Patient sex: F
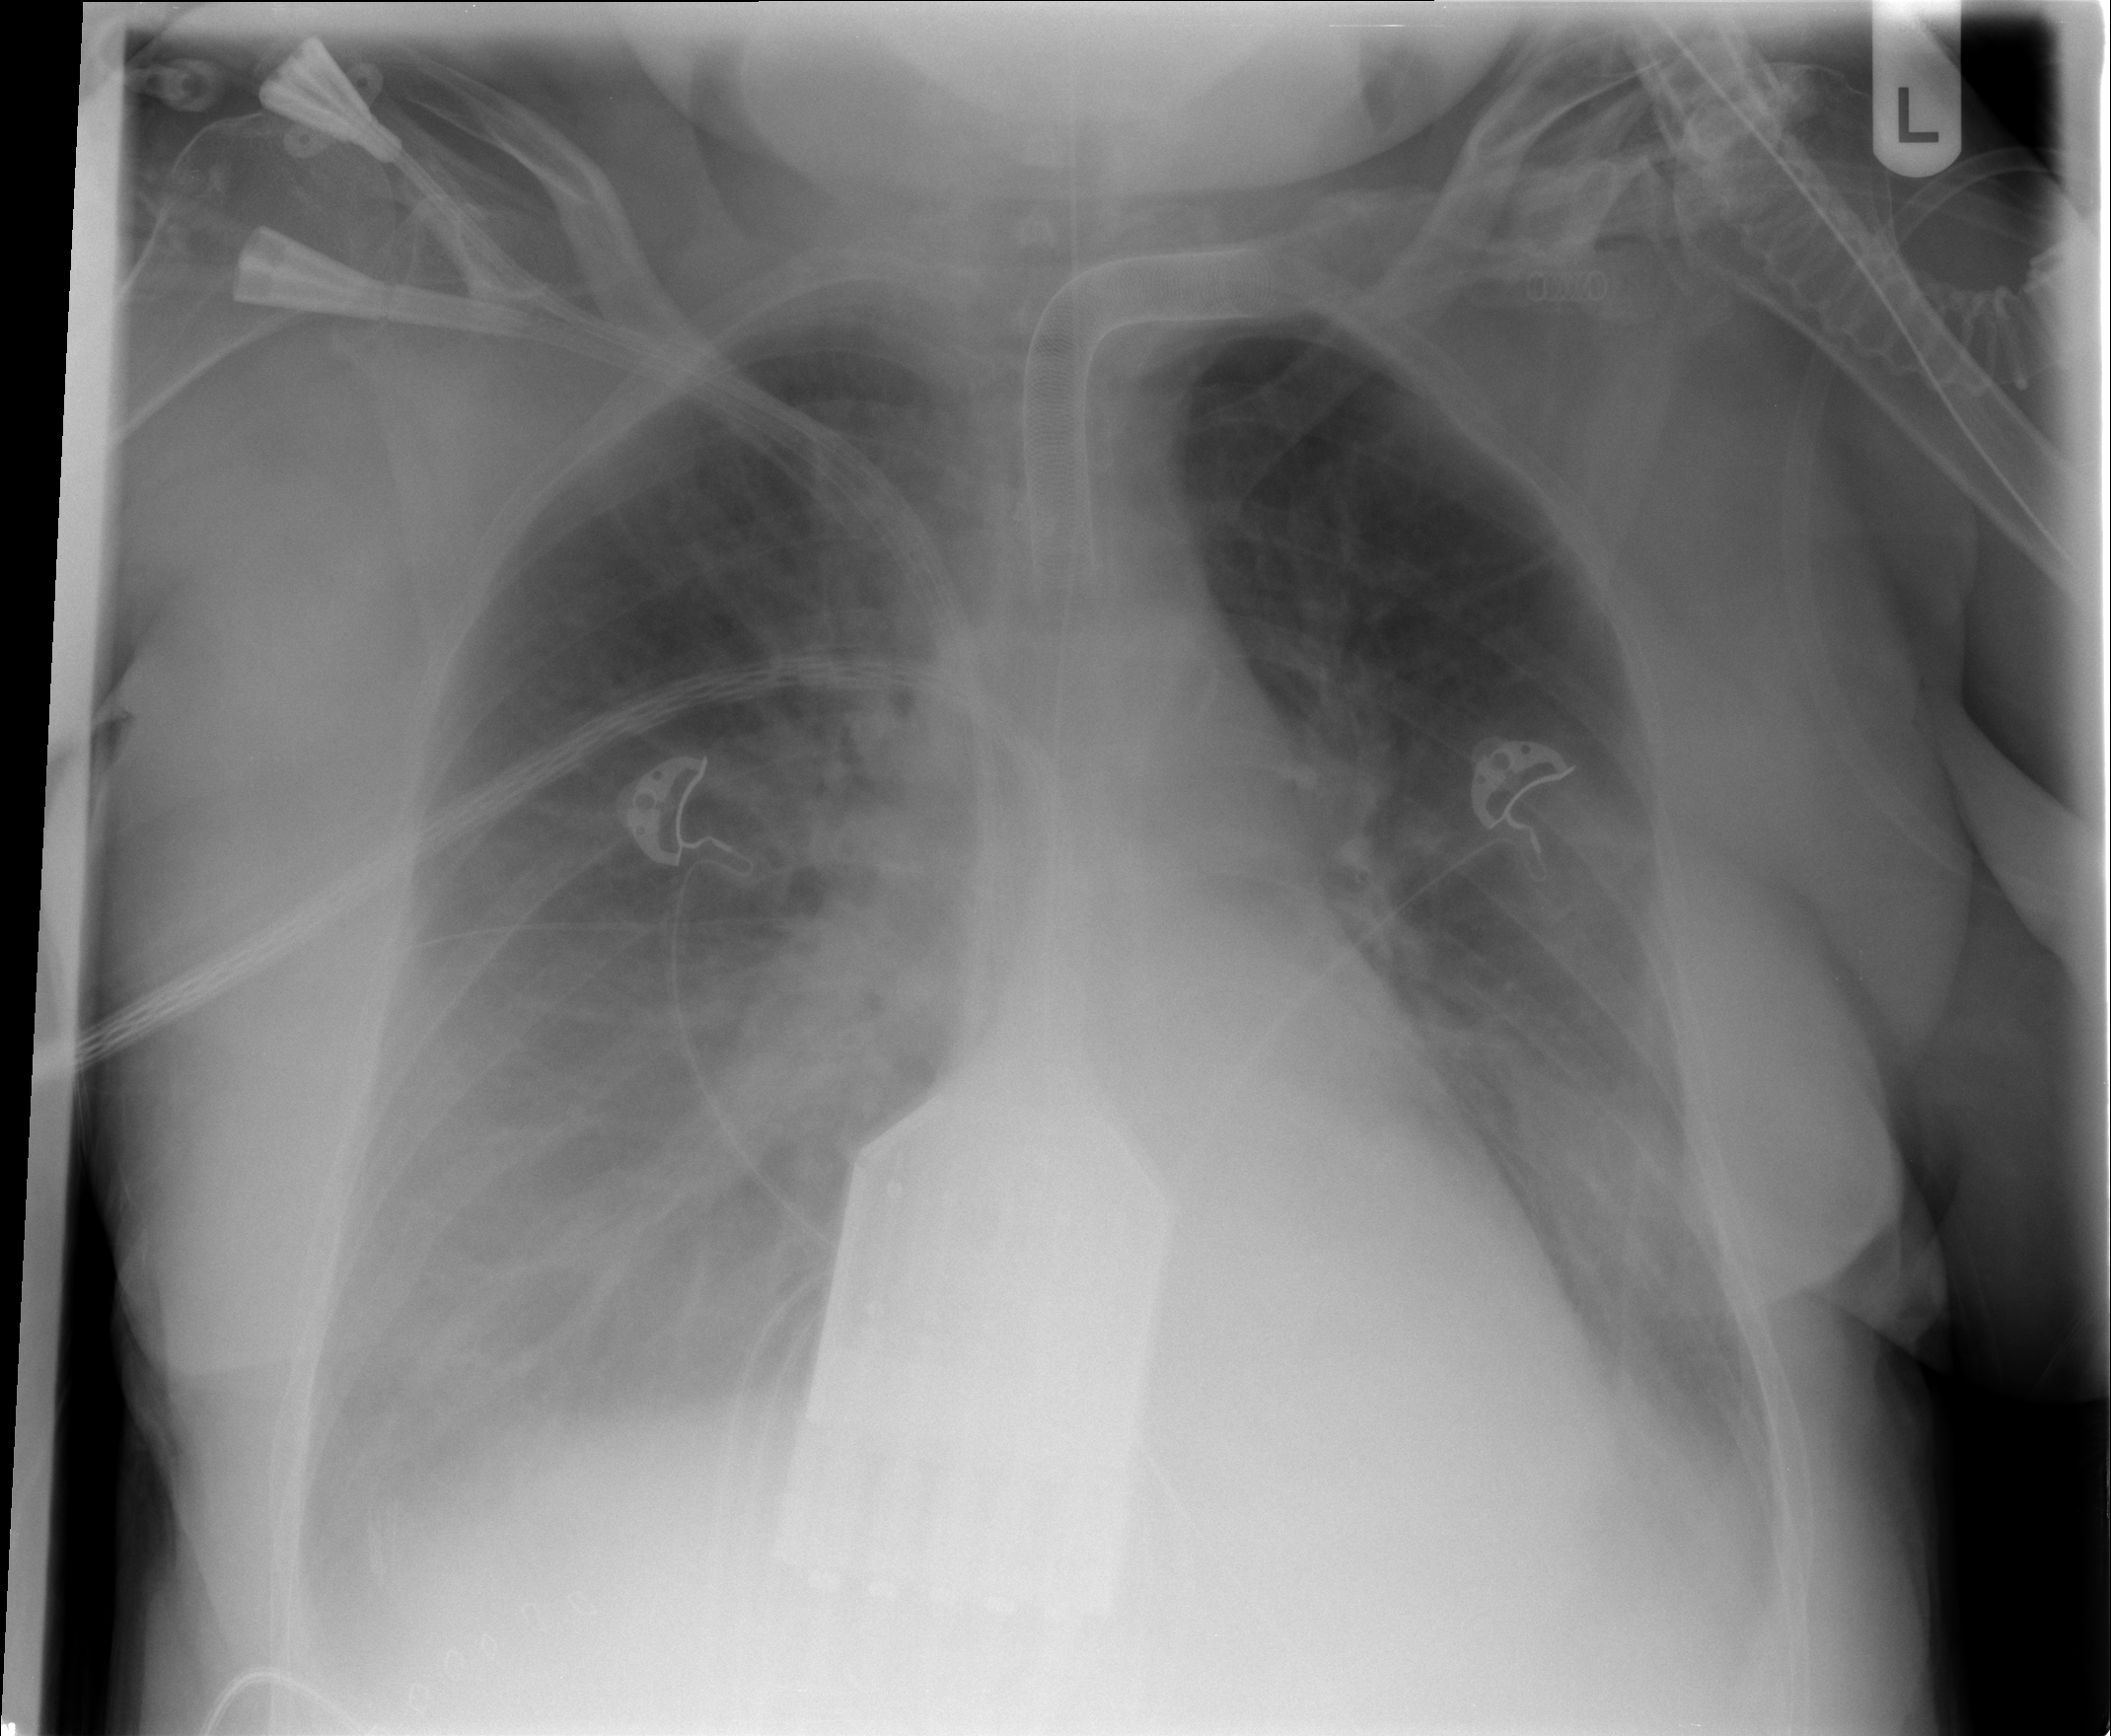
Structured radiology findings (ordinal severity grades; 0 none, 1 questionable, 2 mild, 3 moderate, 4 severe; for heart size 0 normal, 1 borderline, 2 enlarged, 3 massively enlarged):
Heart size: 0
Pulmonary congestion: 2
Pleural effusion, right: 2
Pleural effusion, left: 2
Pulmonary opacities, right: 0
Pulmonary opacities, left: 0
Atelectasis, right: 2
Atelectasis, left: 2